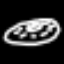
Label: donut